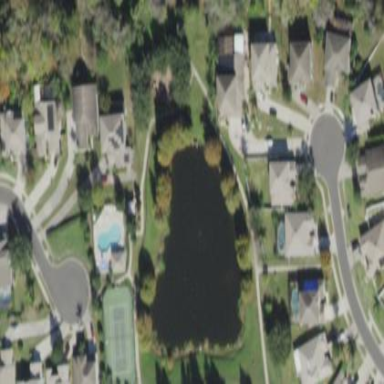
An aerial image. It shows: Pond surrounded by natural water.